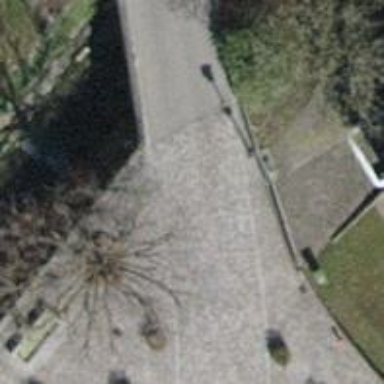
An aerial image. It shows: Residential road with sett surface.